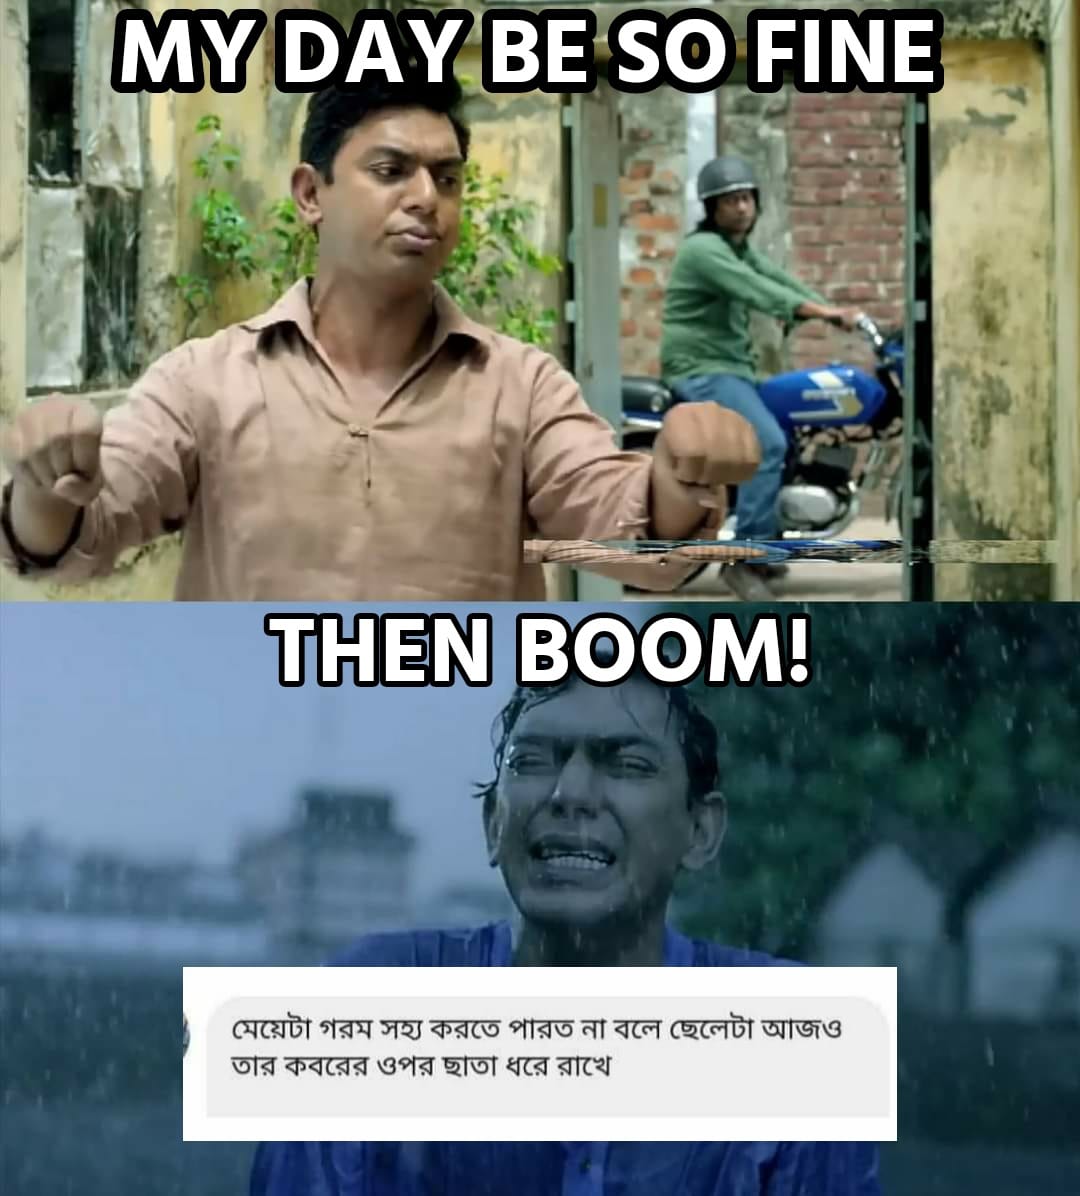
Caption: MY DAY BE SO FINE    THEN BOOM !     মেয়েটা গরম সহ্য করতে পারত না বলে ছেলেটা আজও তার কবরের ওপর ছাতা ধরে রাখে
Label: non-hate